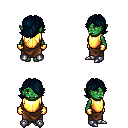
a pixel art fantasy rpg character, female body template, orc, green skin, gold chest armor, robe skirt, raven swoop hairstyle, gold gloves, metal boots, four views (front, back, left, right), 2x2 character sprite sheet, small pixel art, hard edges, no anti-aliasing